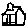
Label: house